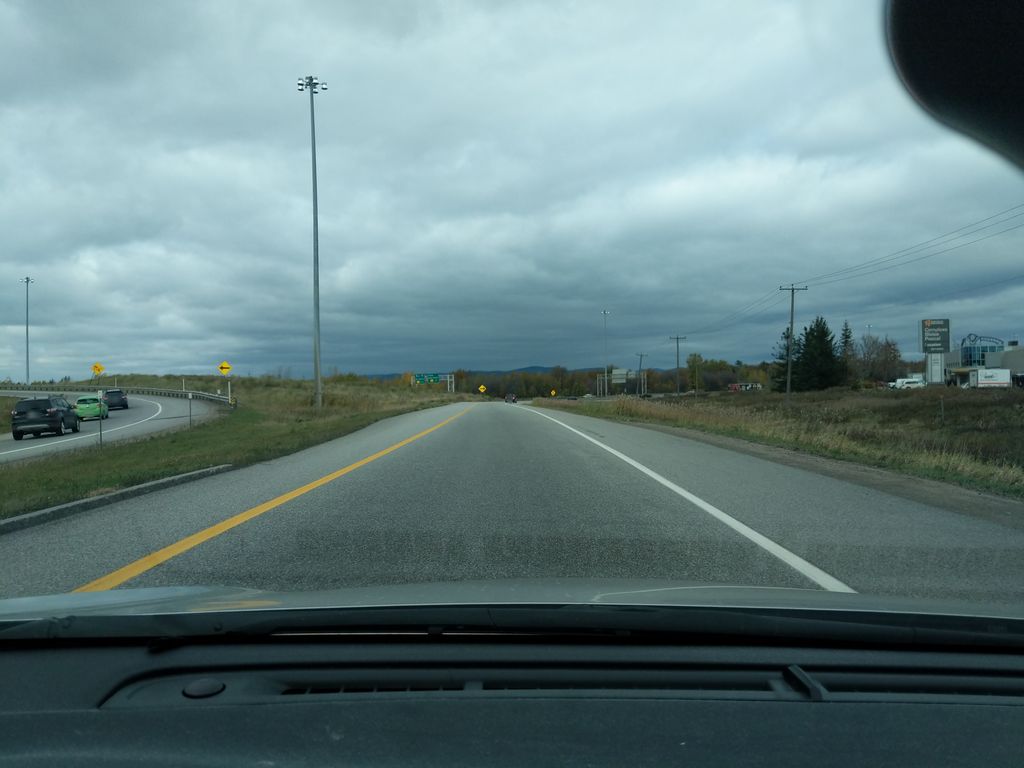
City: quebec_city